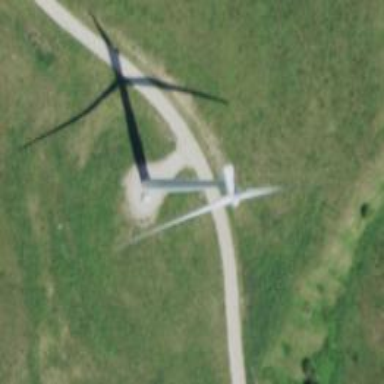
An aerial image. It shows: Wind turbine generator that utilizes wind as its source for generating electricity. It is of the horizontal axis type.